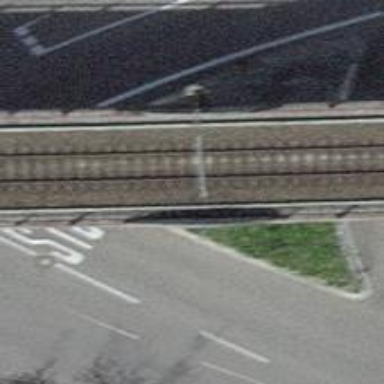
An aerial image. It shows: Single-track railway bridge with electrified contact line.